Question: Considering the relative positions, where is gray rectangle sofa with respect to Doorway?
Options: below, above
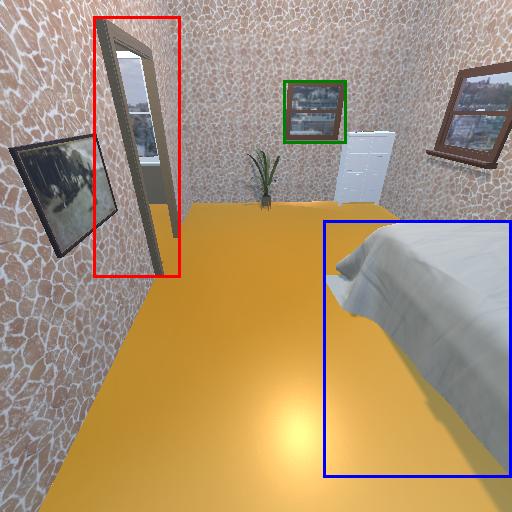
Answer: below